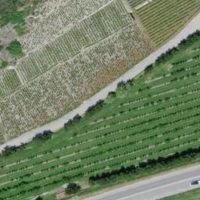
EUNIS habitat code: 57
Species observed at this site:
Malva sylvestris